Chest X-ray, PA view. Patient: 16 years old, sex F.
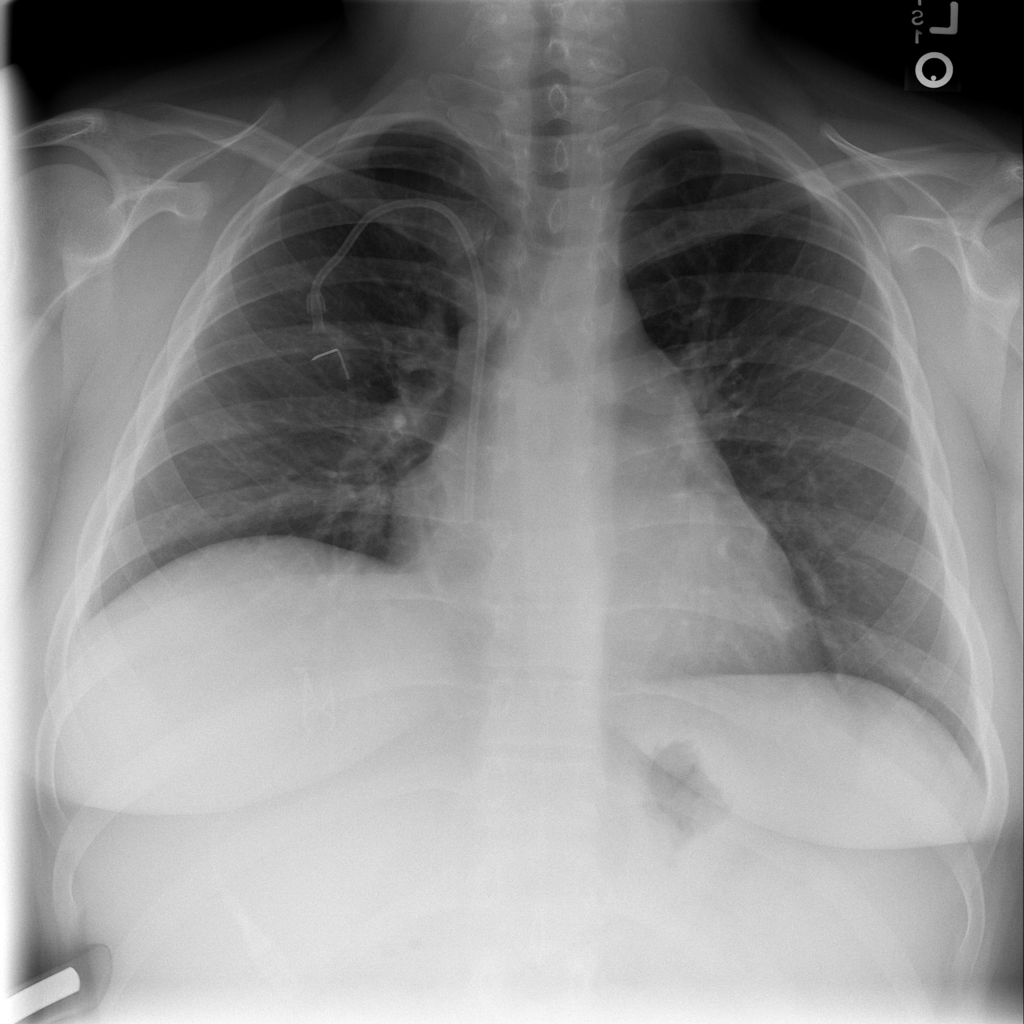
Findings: No Finding